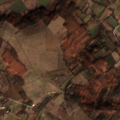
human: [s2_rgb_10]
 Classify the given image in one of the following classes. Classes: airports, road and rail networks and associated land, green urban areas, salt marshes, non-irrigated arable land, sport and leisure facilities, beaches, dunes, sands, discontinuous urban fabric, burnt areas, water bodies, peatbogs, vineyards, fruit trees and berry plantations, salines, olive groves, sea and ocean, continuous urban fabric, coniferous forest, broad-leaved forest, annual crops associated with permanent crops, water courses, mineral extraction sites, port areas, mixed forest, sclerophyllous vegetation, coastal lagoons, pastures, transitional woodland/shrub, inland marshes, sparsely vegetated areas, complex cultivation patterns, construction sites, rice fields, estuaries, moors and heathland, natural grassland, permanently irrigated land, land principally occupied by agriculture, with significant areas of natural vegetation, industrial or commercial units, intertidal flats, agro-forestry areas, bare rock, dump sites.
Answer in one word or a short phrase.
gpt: vineyards, complex cultivation patterns, land principally occupied by agriculture, with significant areas of natural vegetation, broad-leaved forest